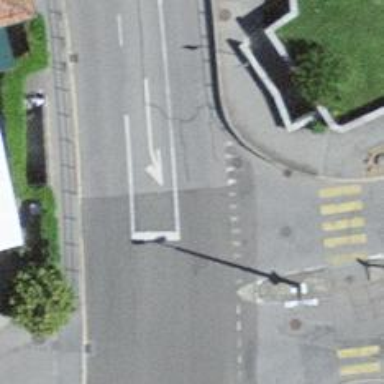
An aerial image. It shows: Primary highway with dedicated lane for cyclists.